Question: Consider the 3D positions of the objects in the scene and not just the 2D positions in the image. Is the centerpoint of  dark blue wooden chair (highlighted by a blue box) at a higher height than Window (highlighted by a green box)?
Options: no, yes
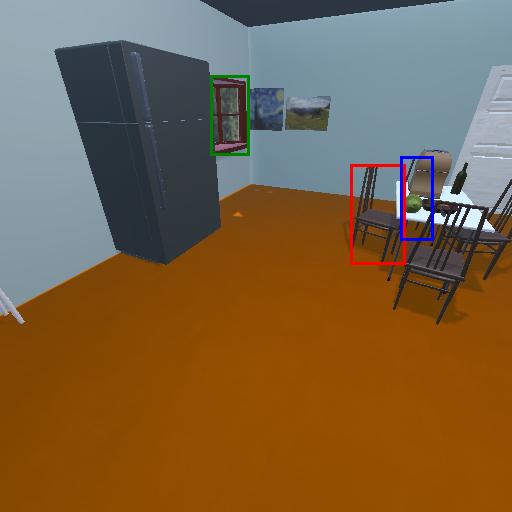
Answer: no